Field crop: tomato
Growth stage: 1
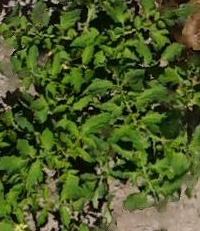
Species: tomato